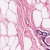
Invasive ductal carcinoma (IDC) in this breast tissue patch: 0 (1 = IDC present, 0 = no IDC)